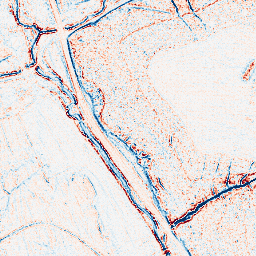
Category: edge_preserving
Decomposition family: bilateral
Decomposition parameters: d: 5
sigma_color: 100
sigma_space: 50
Upsampling method: sinc_blackman
Upsampling parameters: scale: 2
kernel_size: 4
Upsampling scale: 2